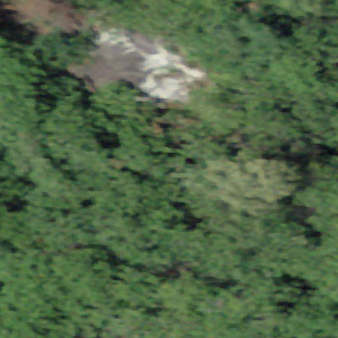
Label: bouldering_area